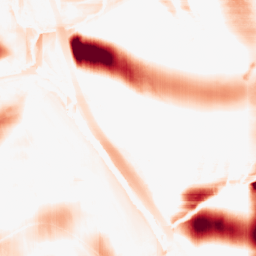
Category: morphological
Decomposition family: morphological_square
Decomposition parameters: operation: opening
size: 50
Upsampling method: cubic_catmull_rom
Upsampling parameters: scale: 2
Upsampling scale: 2